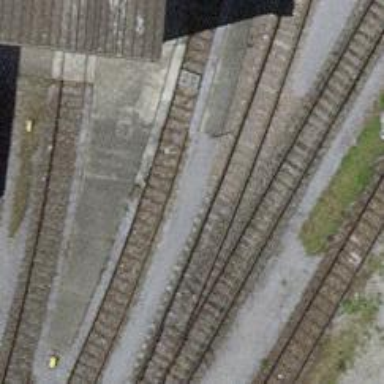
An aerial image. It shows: Railway yard with one track in service.